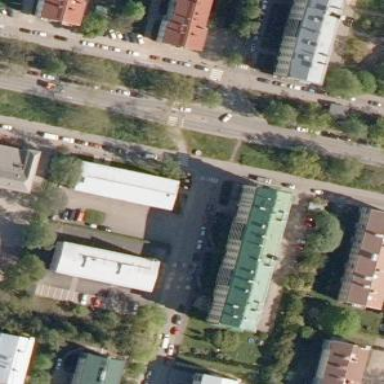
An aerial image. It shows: Fire station.